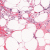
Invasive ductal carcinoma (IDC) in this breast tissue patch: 0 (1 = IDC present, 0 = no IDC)